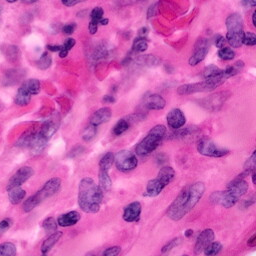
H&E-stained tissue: Pancreatic